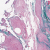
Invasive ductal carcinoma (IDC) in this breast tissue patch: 0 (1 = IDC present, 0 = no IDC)